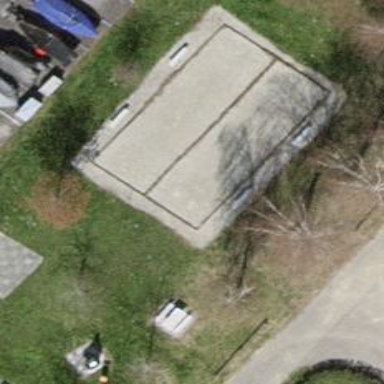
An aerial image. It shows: Sandy boules pitch for leisure land activities.